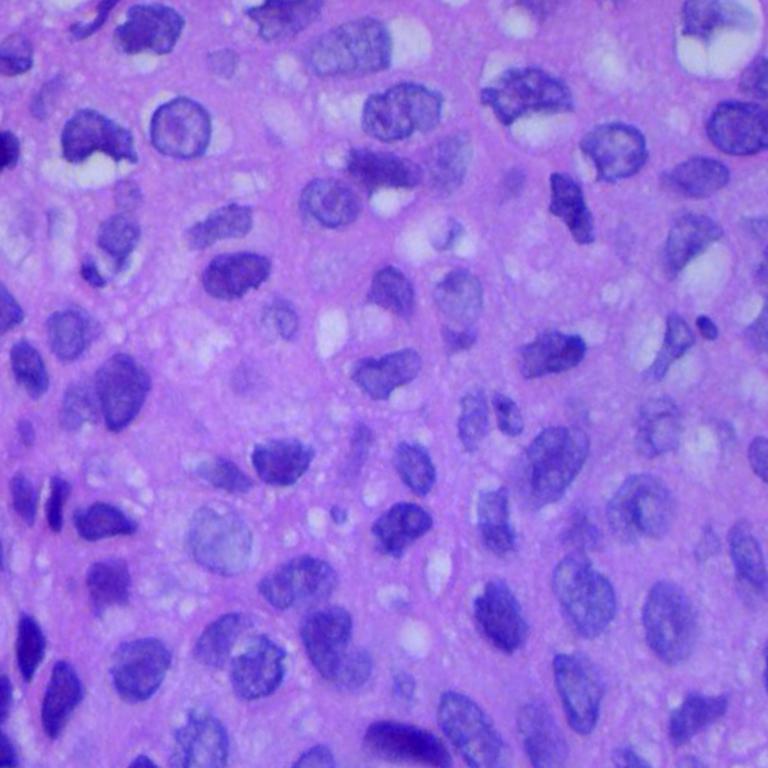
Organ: lung
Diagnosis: squamous carcinomas